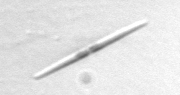
Label: pennate_Pseudo-nitzschia